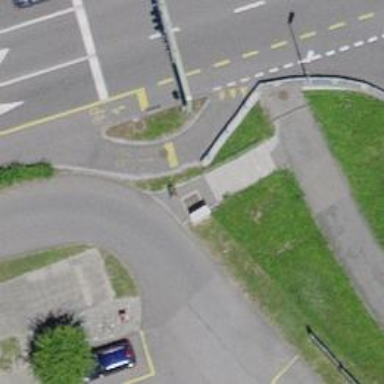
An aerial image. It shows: Set of steps on the road.